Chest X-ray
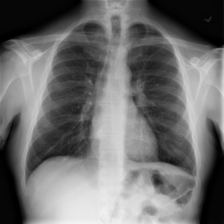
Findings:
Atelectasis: negative
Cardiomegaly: negative
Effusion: negative
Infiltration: negative
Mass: negative
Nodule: negative
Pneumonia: negative
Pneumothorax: negative
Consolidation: negative
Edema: negative
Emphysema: negative
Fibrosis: negative
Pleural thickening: negative
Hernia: negative